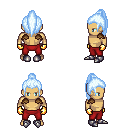
a pixel art fantasy rpg character, male body template, human, tanned skin, leather shoulder armor, red pants, white cyan long topknot hairstyle, gold gloves, metal boots, four views (front, back, left, right), 2x2 character sprite sheet, small pixel art, hard edges, no anti-aliasing